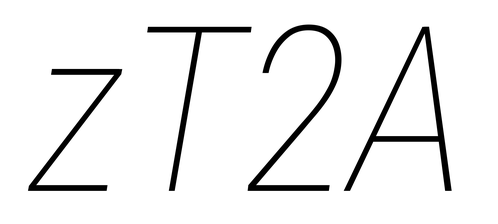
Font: Roboto-Italic_Condensed_Thin_Italic